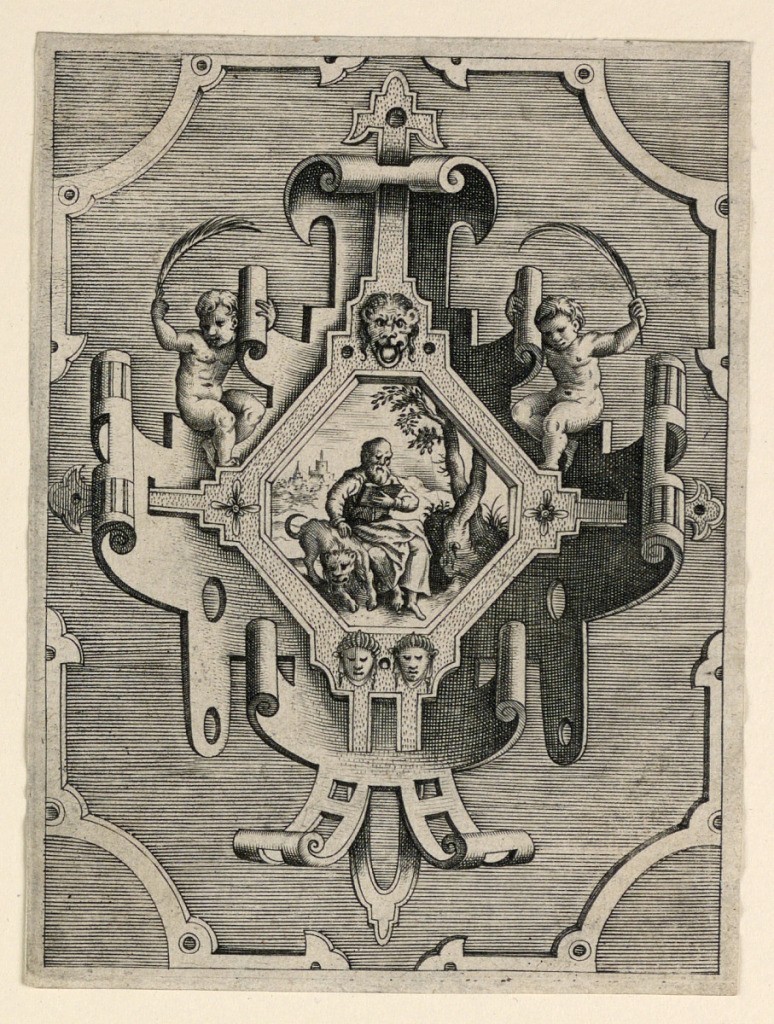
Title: Scrollwork Escutcheon with Representation of Saint Mark the Evangelist
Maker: Pieter van der Heyden, Flemish, 1530 - 1572
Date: ca. 1565
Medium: Engraving on paper
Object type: Print
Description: Saint Marc reading under a tree; his right hand lies upon the lion. Two children with palm boughs.